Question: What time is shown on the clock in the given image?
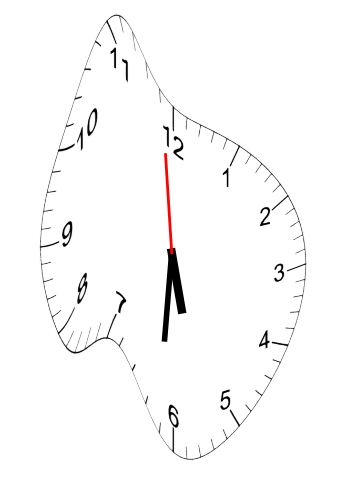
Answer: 05:30:59